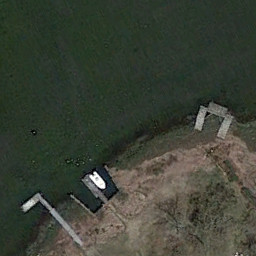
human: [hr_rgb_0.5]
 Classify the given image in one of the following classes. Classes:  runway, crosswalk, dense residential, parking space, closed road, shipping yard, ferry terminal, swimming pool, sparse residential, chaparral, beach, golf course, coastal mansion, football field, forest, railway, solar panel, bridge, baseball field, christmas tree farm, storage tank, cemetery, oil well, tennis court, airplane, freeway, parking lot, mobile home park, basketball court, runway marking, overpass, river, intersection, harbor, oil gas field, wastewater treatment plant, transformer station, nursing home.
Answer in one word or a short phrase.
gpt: ferry terminal